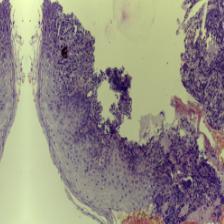
Diagnosis: OSCC